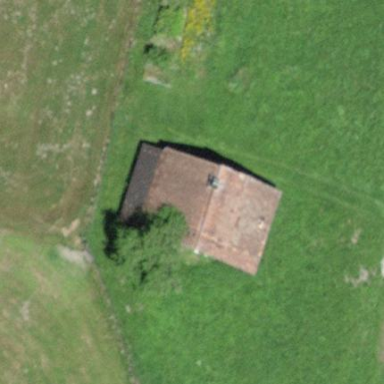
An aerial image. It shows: Barn.